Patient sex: M
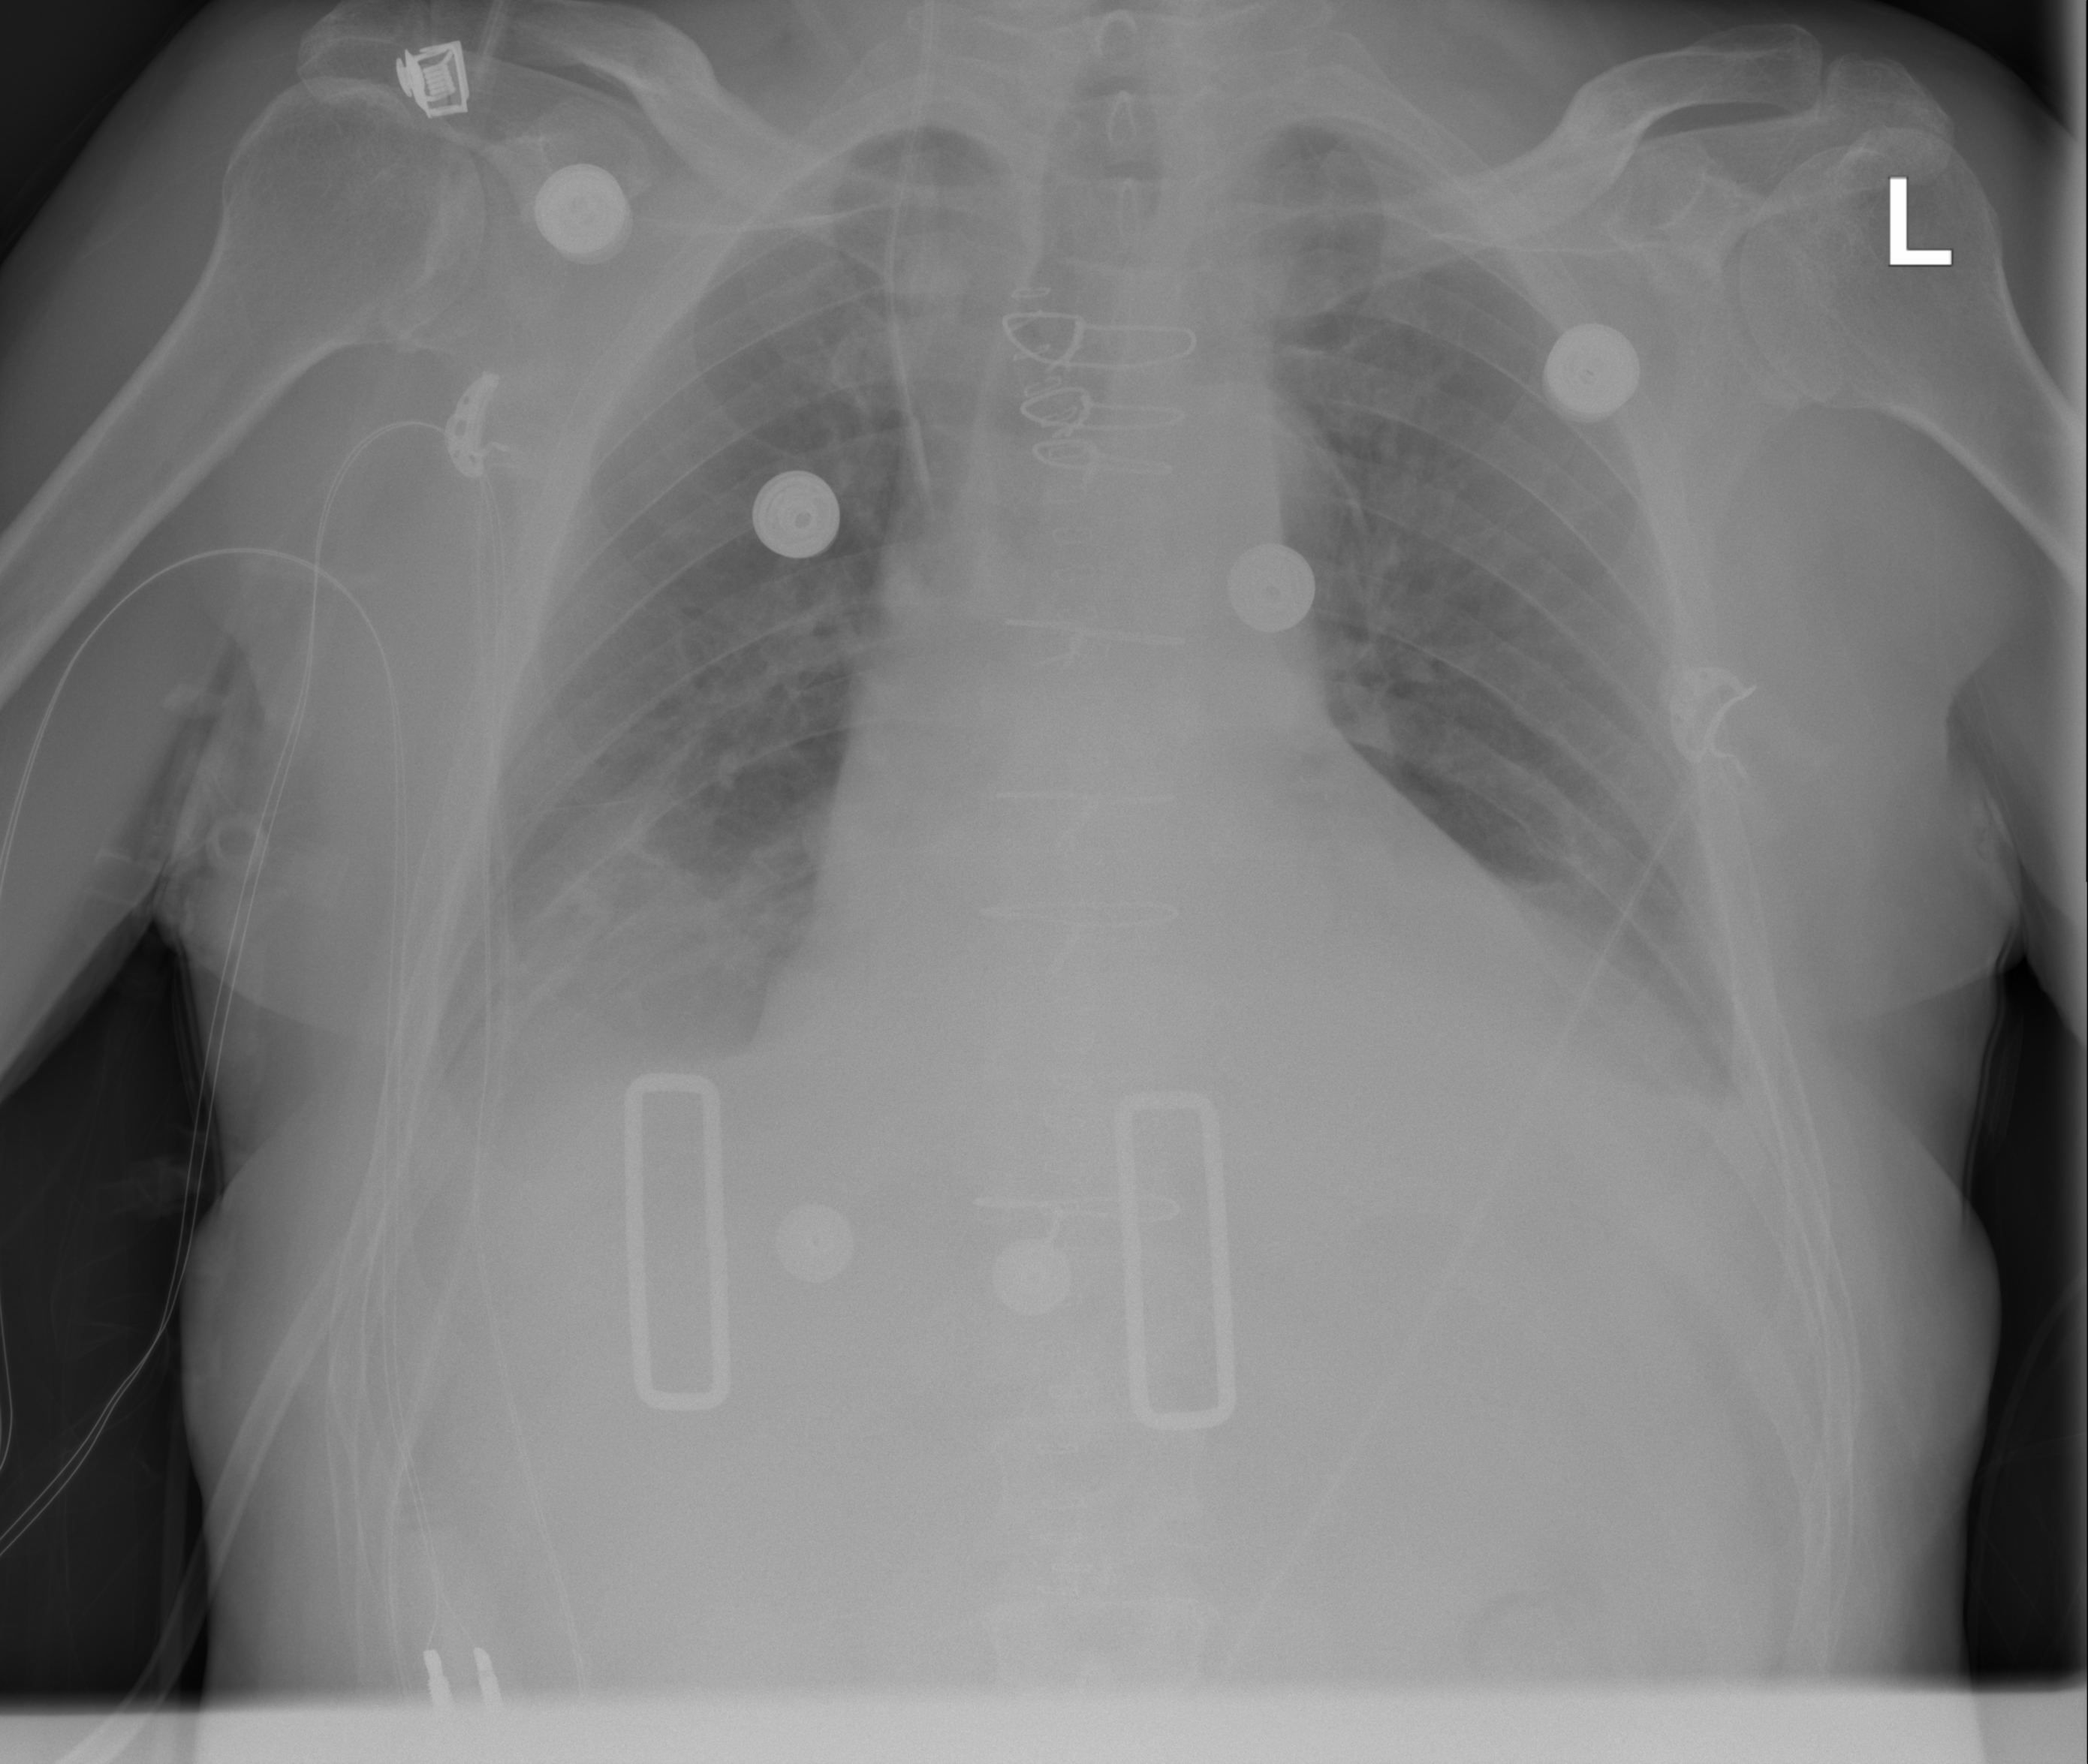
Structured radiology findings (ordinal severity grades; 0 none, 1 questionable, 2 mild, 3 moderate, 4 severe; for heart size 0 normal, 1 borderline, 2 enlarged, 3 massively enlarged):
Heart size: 1
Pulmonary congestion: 1
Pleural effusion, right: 2
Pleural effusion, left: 2
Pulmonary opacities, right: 0
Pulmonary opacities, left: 0
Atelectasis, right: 2
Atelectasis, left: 2